Question: I am following <URL>. I am doing it with cocos2d 2.0 instead of 2.1 as done in the tutorial because with the version 2.1 I get some syntax errors in the class, which instead compiles fine with cocos2d 2.0 .
I've followed the guide until the "The Main Event" paragraph, and the app should work. For who doesn't want to follow the guide, this is what I've done so far:
1. Correctly dragged CCBReader and CCControlExtension folder to the xcode project;
2. Dragged all the resources from the Cocos Builder project folder to xcode project's resources;
3. Created a group named "scenes" in which I dragged my MainMenuScene.ccbi file;
4. Replaced the line of code that pushes the scene with this one:
-
'''
[director_ runWithScene: [CCBReader sceneWithNodeGraphFromFile: @"MainMenuScene.ccbi"]];
'''
I even tried this:
'''
[director_pushScene: [CCBReader sceneWithNodeGraphFromFile: @"MainMenuScene.ccbi"]];
'''
With no luck. When I run the app an assertion fails:

I've found the main reason of the problem, but I don't know how to fix it. The problem is that in a method:
'''
+ (CCScene*) sceneWithNodeGraphFromFile:(NSString *)file owner:(id)owner
{
return [CCBReader sceneWithNodeGraphFromFile:file owner:owner parentSize:[[CCDirector sharedDirector] winSize]];
}
'''
This method returns , then this other method gets called:
'''
+ (CCScene*) sceneWithNodeGraphFromFile:(NSString *)file owner:(id)owner parentSize:(CGSize)parentSize
{
CCNode* node = [CCBReader nodeGraphFromFile:file owner:owner parentSize:parentSize];
CCScene* scene = [CCScene node];
[scene addChild:node];
return scene;
}
'''
Where is , and this causes the assertion fail, but I don't know why returns , I have a file named "MainMenuScene.ccbi" in my project, and it's also copied into the app the bundle, so I don't see a reason for this method to return . I would really appreciate if someone could show me how to fix this problem, or to show me some alternative way to import a Cocos Builder scene into a cocos2d 2.0 project.
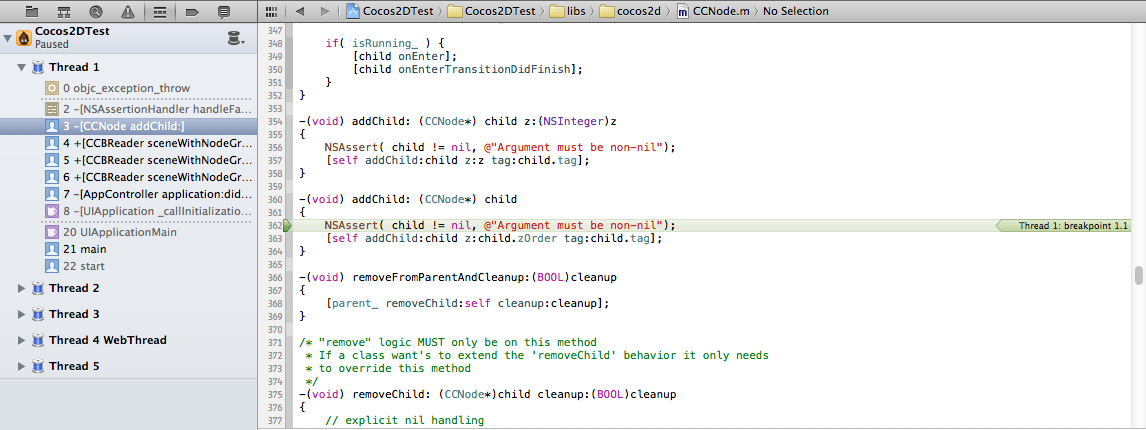
Answer: It turned out that I forgot to add the directory "ccbResources" from the Cocos Builder project to xcode. Now with this folder added the entire project works.